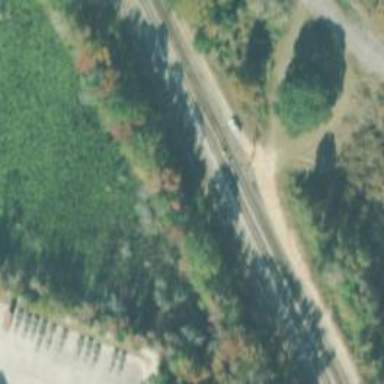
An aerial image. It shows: Railway track.